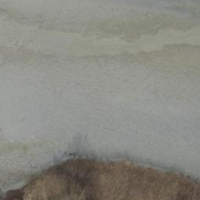
EUNIS habitat code: 14
Species observed at this site:
Cygnus olor